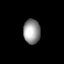
Tissue: lung
Cell type: Epithelial cells
Senescence score: 0.5575
Nuclear area (px): 407
Mean DAPI intensity: 149.7